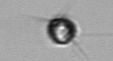
Label: Acanthoica_quattrospina